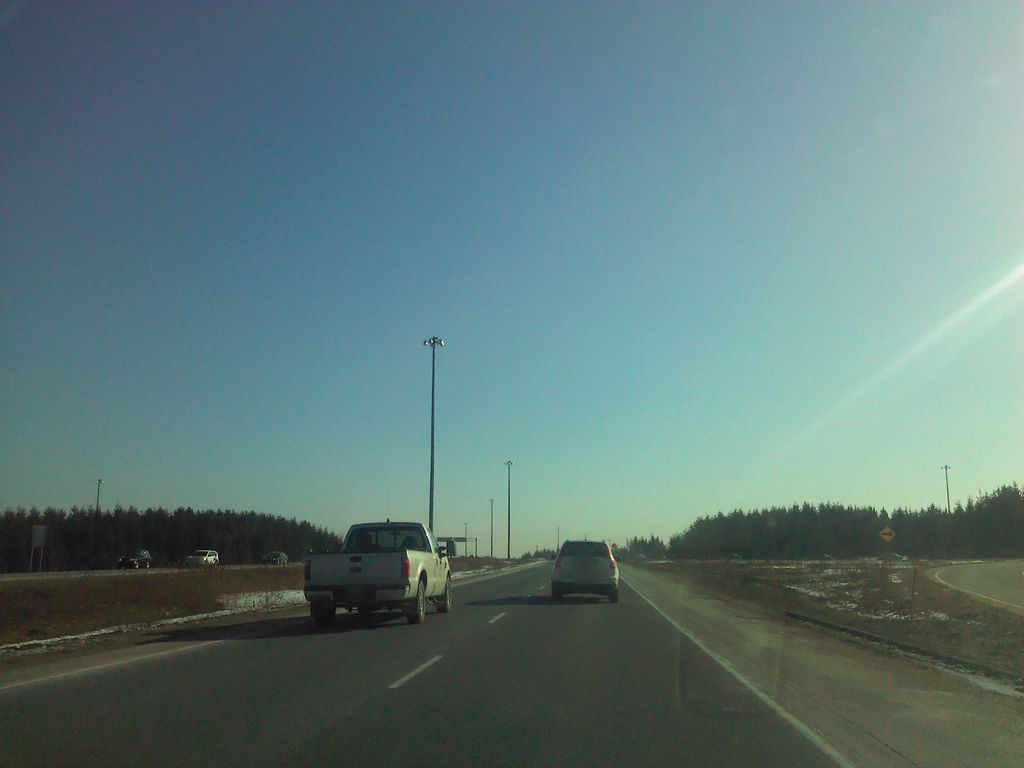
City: quebec_city